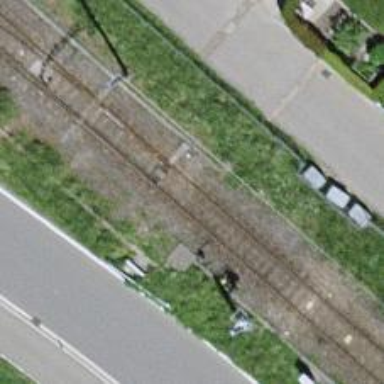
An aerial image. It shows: Railway with electrified contact lines.